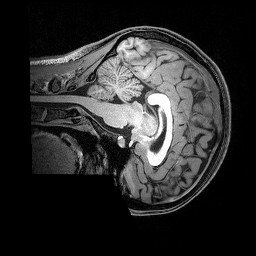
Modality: T1w
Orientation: sagittal
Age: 22
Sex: female
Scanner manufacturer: siemens
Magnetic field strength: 3 T
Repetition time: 2.5 s
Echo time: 0.00369 s